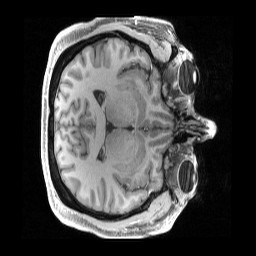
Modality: T1w
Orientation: axial
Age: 31
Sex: male
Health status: ill
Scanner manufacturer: siemens
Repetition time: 2.4 s
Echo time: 0.00231 s